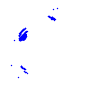
Particle: kaon